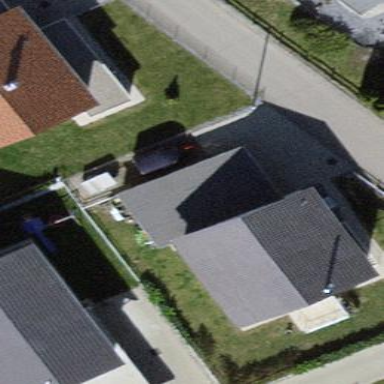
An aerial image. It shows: Gabled roofed house.